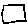
Label: square